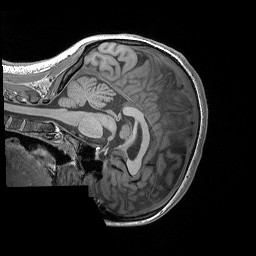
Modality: T1w
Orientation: sagittal
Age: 21
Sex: female
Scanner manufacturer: siemens
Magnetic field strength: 3 T
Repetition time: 1.9 s
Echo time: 0.00302 s